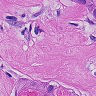
Metastatic tissue present: yes